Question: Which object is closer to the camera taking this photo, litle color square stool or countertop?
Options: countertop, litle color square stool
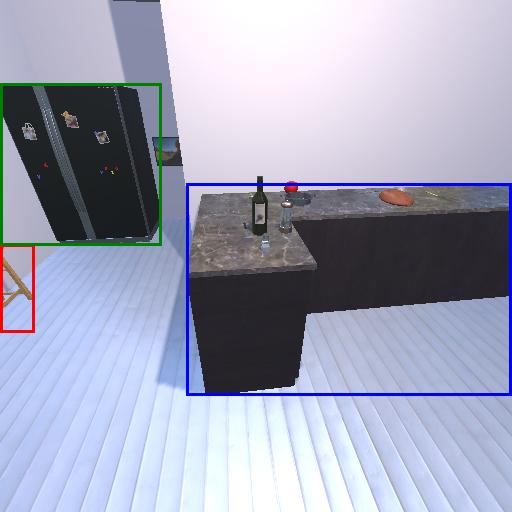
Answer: countertop